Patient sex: M
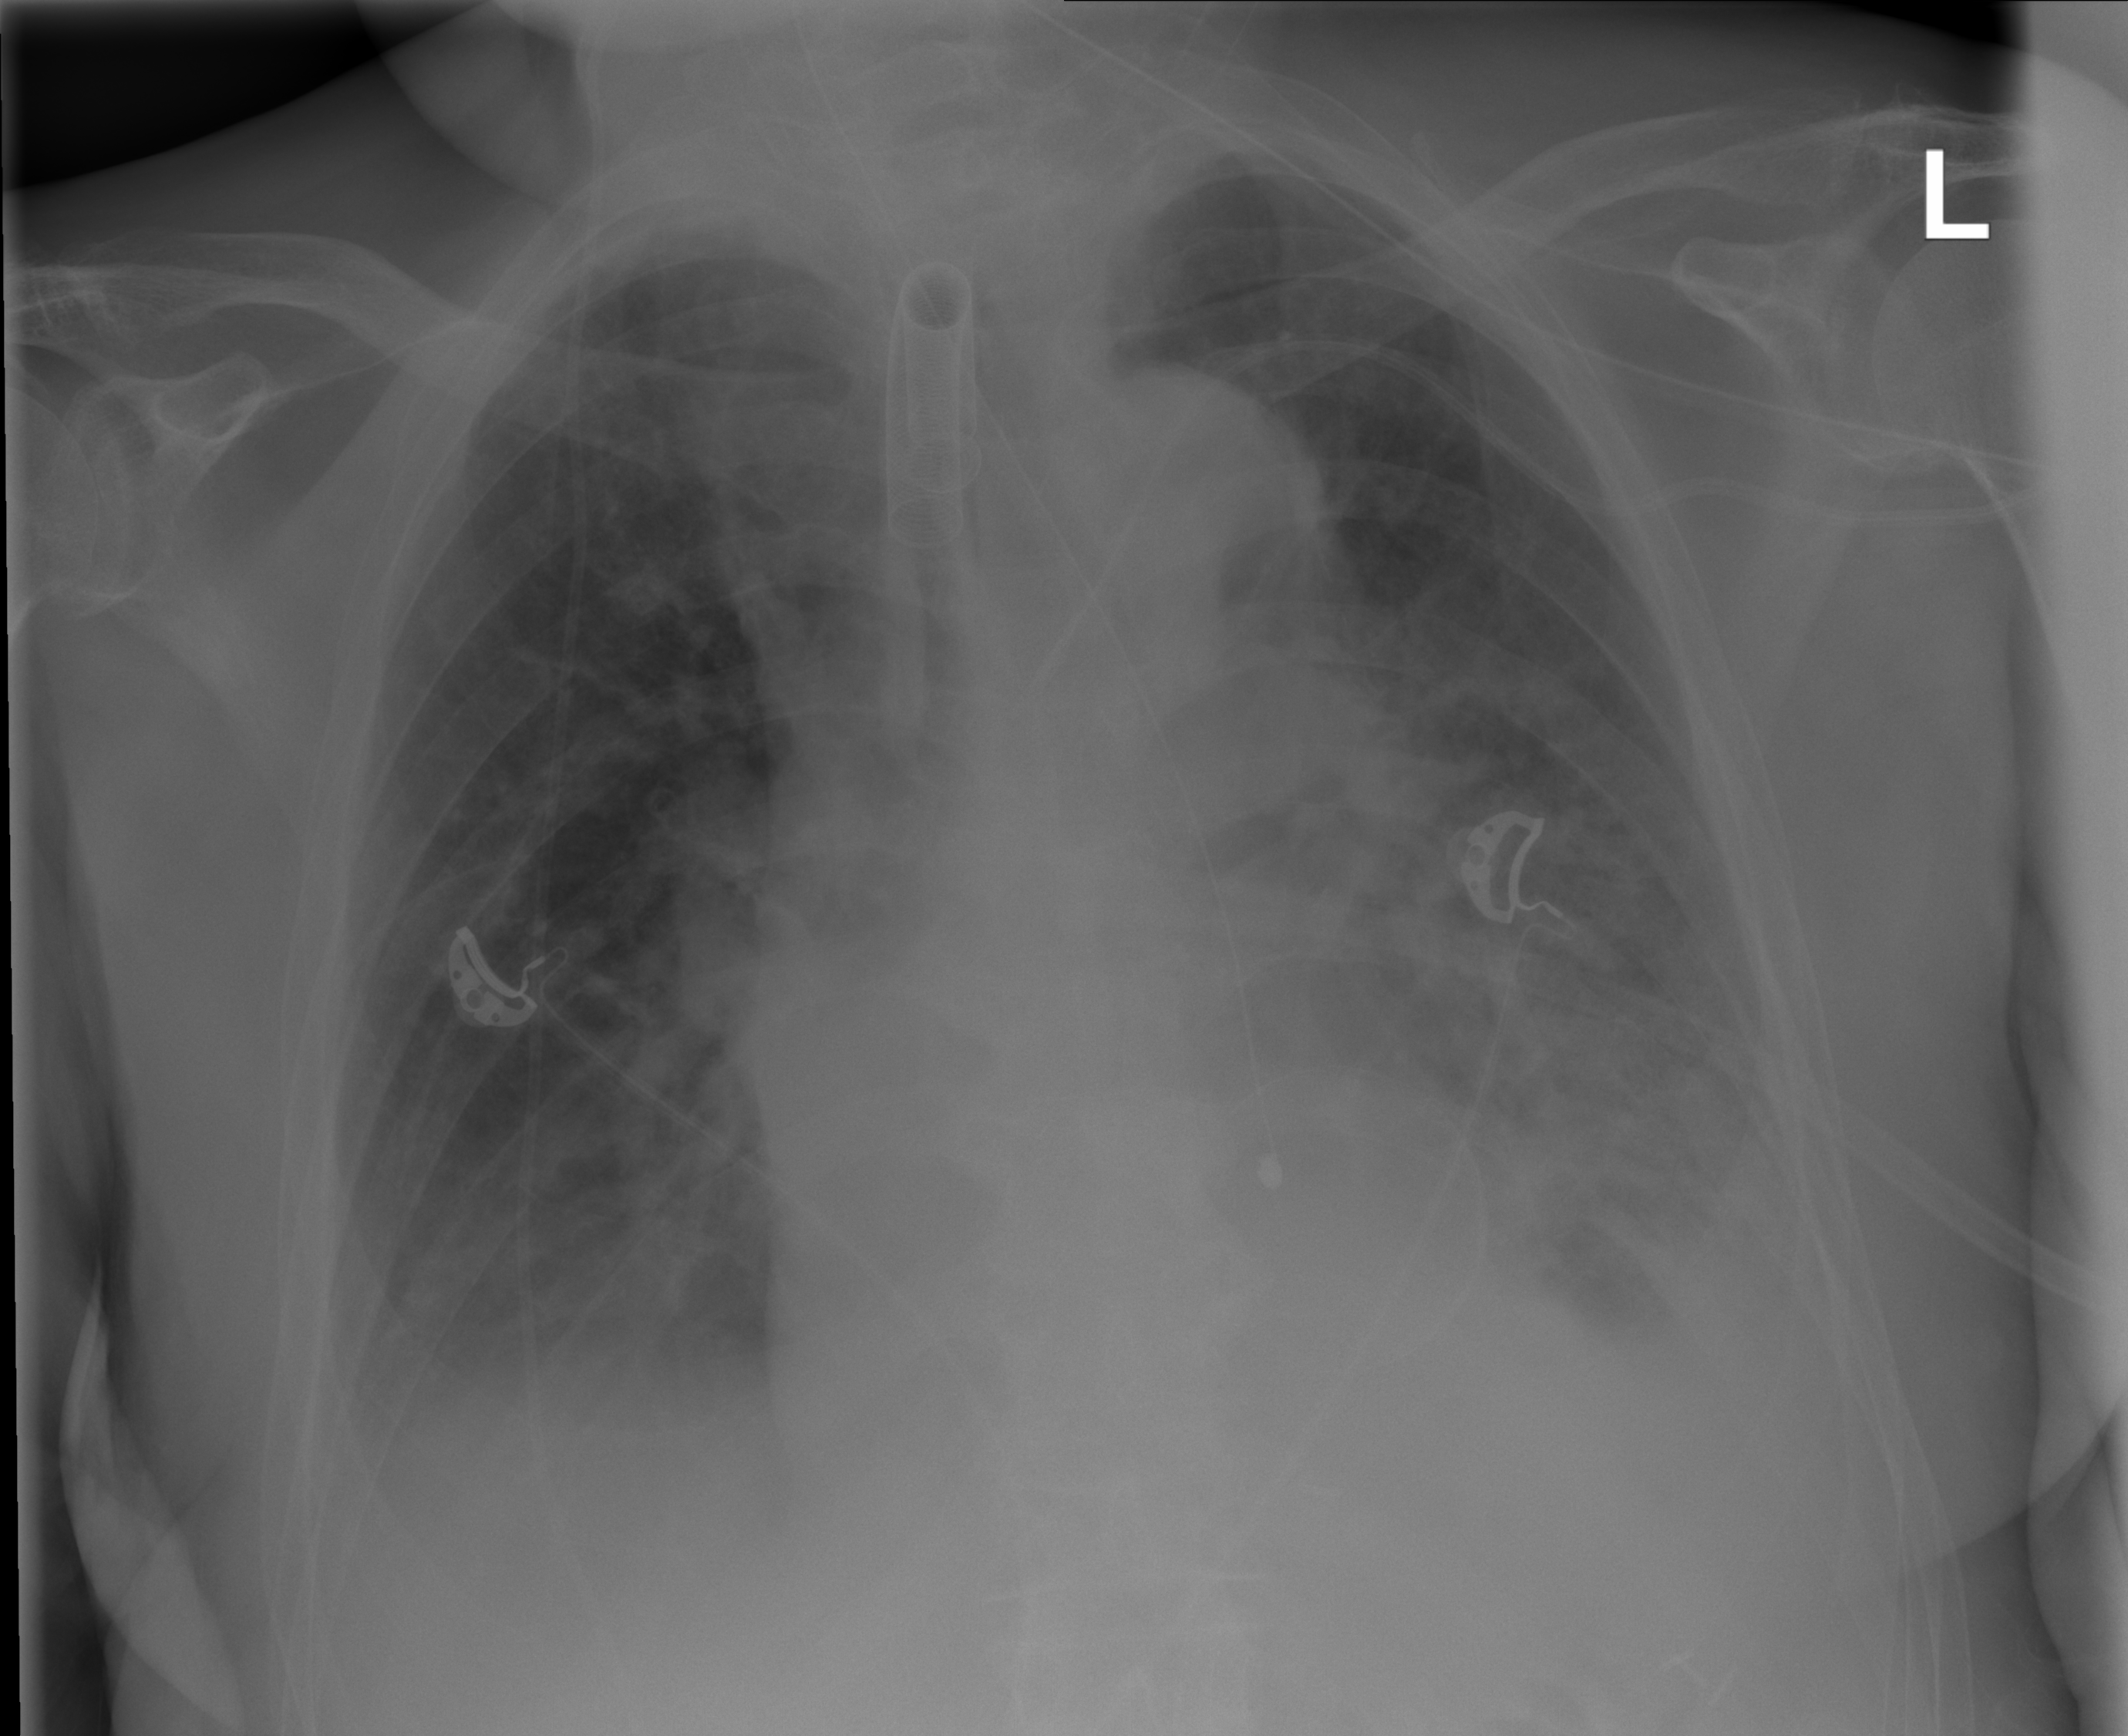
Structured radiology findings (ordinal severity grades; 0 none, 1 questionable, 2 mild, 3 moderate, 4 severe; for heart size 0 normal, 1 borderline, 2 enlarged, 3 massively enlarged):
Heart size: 0
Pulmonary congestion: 0
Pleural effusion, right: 2
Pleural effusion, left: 2
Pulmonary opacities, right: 0
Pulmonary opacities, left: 3
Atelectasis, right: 0
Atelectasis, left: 2